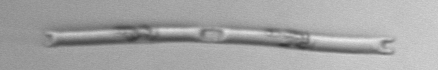
Label: Eucampia_morphytype1